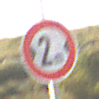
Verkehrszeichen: TatsaechlicheBreite2
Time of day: SunriseSunset
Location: Outdoor (Nature)
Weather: PartlyCloudy
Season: NotSpecified
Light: Natural